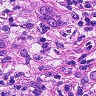
Metastatic tissue present: yes